Interaction volume radius: 5 \u00c5
Interaction volume height: 20 \u00c5
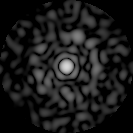
Disorder parameter: 0.8549